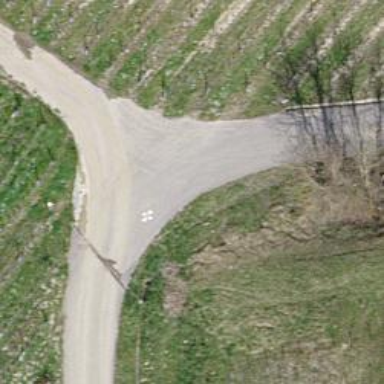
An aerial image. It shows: Unclassified road with asphalt surface and no sidewalk.